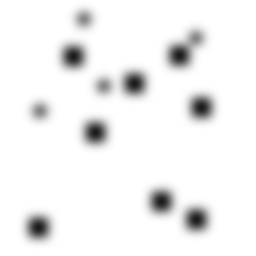
Squares: 8
Triangles: 0
Stars: 4
Total shapes: 12